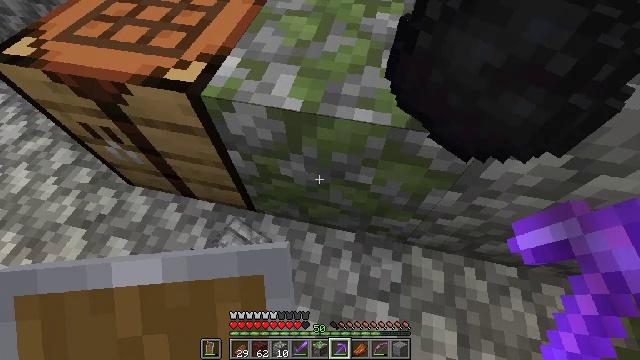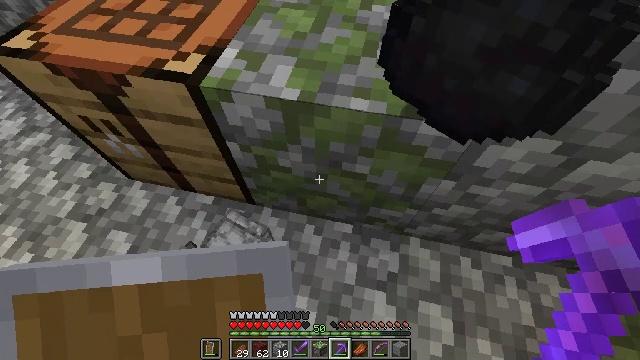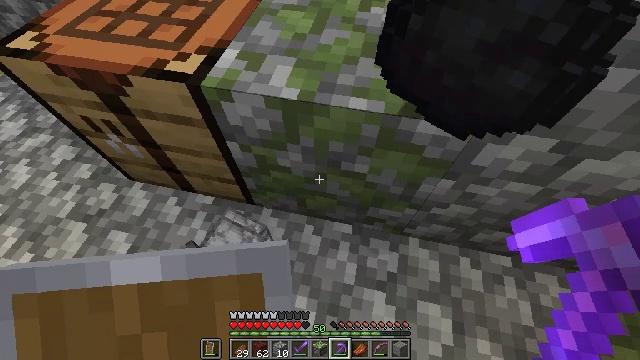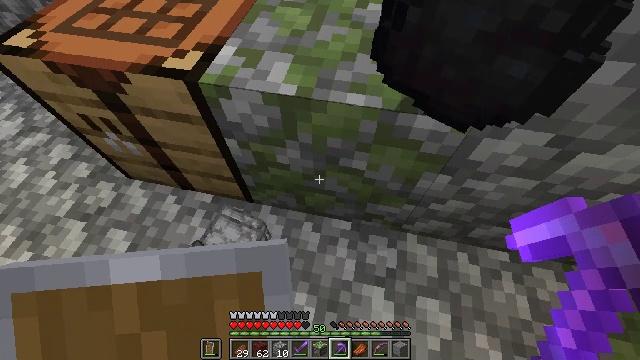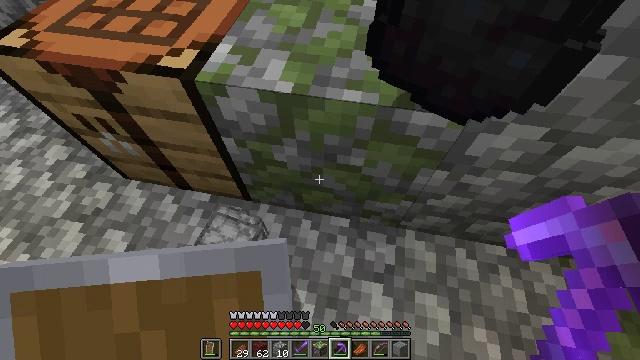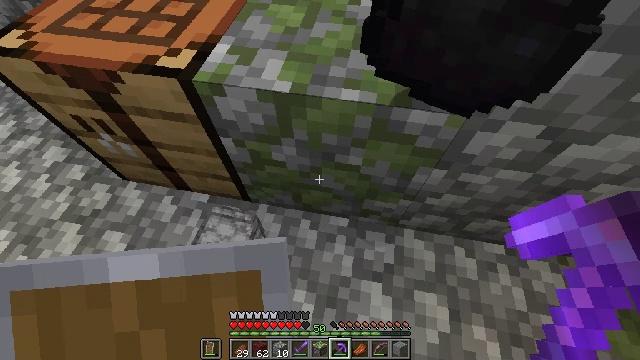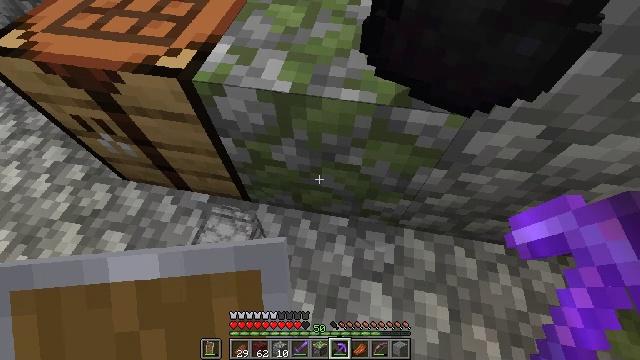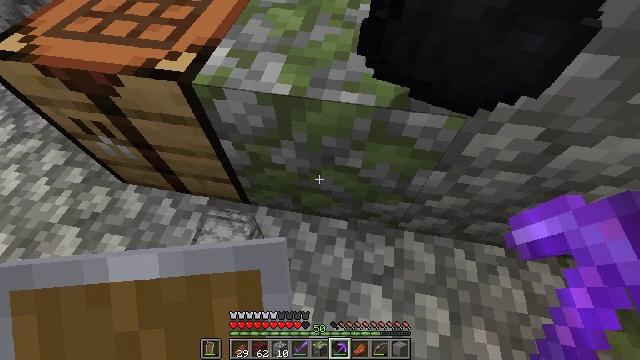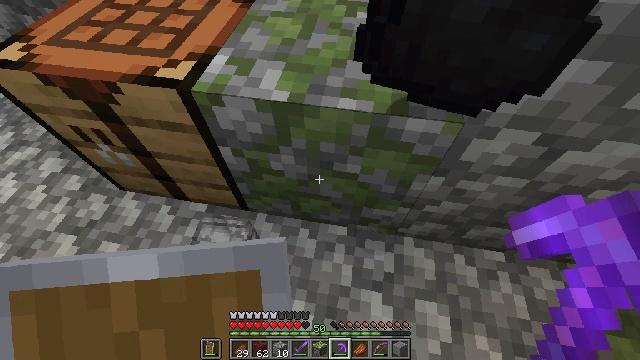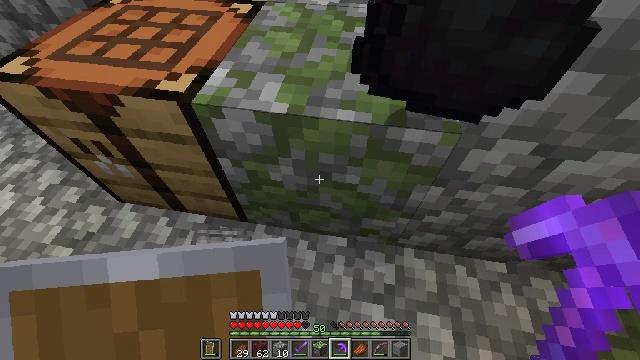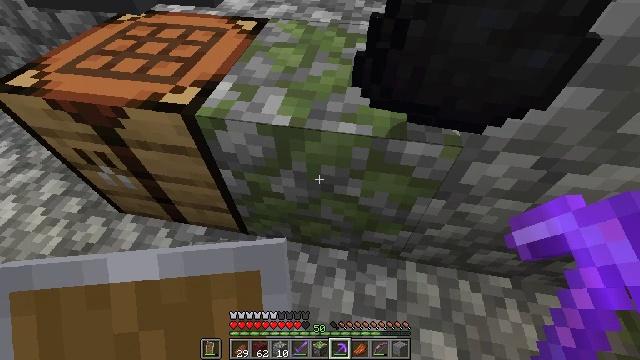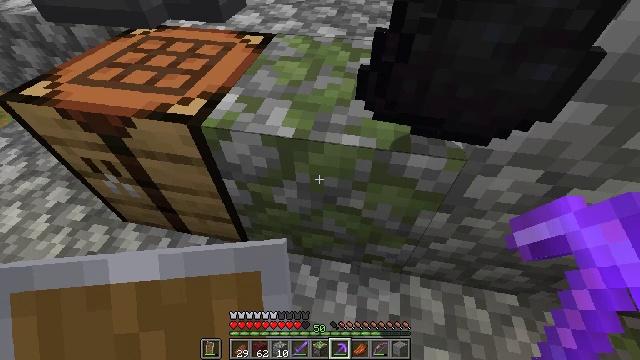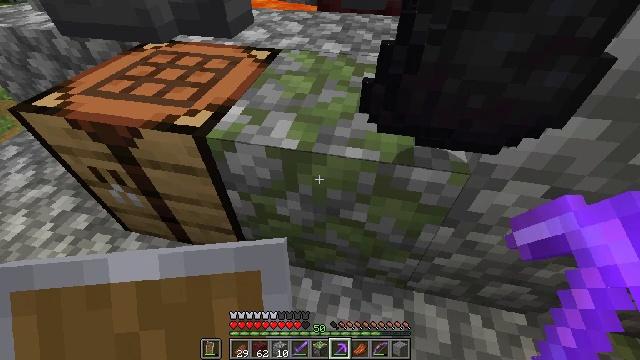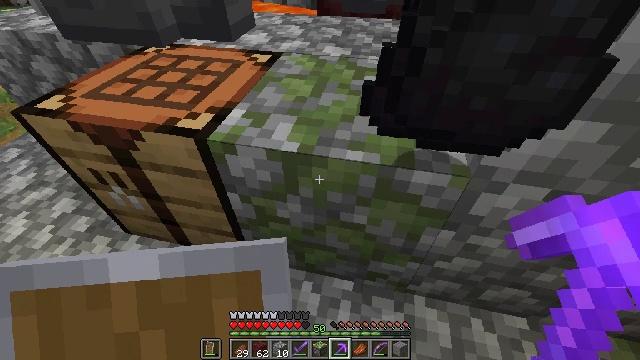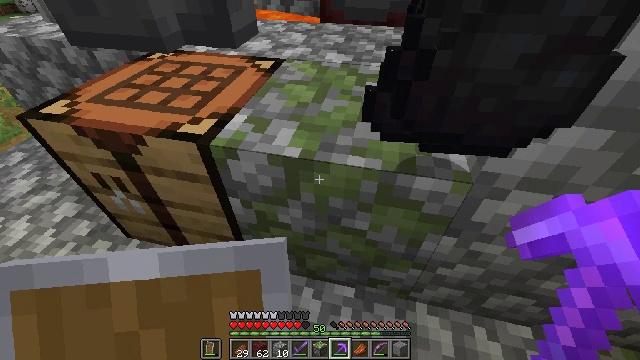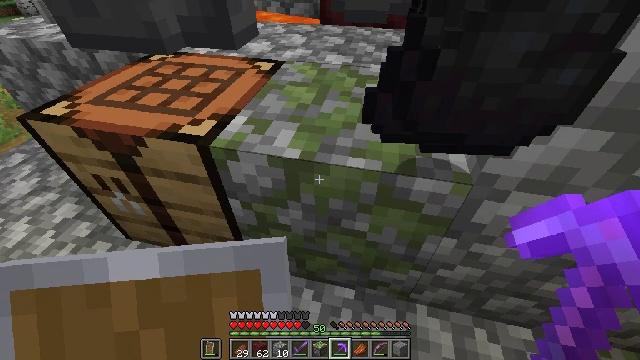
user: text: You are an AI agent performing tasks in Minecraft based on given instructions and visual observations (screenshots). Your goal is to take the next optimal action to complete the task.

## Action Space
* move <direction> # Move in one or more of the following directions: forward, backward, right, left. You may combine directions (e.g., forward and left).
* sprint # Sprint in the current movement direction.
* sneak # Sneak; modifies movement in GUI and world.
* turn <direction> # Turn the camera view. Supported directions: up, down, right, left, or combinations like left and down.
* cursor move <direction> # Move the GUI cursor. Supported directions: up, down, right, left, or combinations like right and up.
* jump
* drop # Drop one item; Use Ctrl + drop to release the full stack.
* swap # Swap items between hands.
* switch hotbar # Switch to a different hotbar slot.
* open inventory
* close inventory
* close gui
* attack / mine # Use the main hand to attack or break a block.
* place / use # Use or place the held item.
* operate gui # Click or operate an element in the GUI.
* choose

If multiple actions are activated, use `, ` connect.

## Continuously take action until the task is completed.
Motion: motion action
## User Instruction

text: Collect the hopper by mining it.
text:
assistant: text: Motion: no_op
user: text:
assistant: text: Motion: no_op
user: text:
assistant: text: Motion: no_op
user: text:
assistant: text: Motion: no_op
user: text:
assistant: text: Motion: no_op
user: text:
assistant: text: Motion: no_op
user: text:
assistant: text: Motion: no_op
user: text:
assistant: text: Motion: turn up
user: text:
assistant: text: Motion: turn up
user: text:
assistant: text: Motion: turn up
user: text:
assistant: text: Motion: turn left and up
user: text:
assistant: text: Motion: turn left and up
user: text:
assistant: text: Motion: no_op
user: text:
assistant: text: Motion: turn up
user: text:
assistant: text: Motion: no_op
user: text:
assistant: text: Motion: open inventory
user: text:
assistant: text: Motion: open inventory
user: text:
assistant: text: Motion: open inventory
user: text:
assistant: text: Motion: no_op
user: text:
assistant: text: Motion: turn up
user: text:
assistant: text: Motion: turn right and up
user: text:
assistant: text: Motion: turn right and up
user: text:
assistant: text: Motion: no_op
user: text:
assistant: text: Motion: close inventory
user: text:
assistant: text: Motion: close inventory
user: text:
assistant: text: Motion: turn left and up, close inventory
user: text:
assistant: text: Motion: turn left and up
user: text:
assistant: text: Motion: turn left and up
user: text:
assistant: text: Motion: turn left and up
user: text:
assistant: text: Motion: turn left